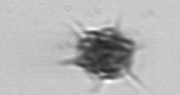
Label: Dictyocha